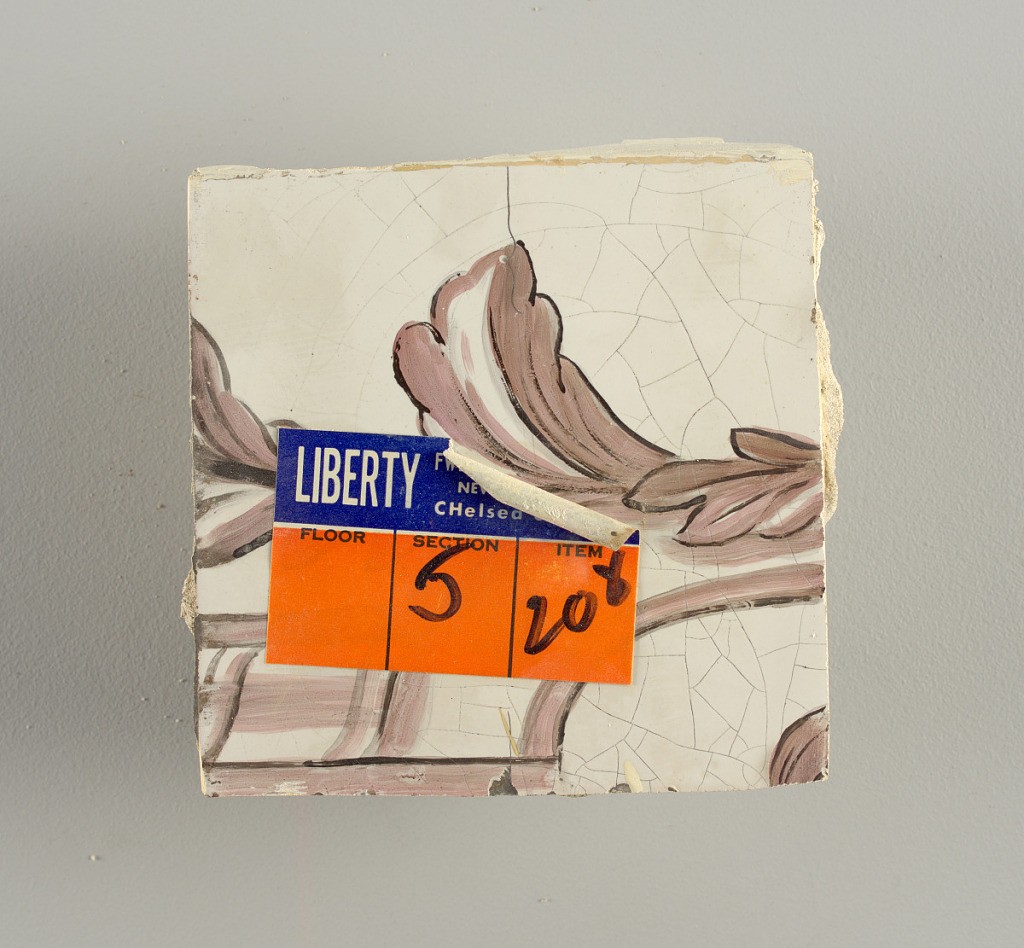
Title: Wall facing
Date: ca. 1725
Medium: tin-glazed earthenware, underglaze
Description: Two vertical rectangles, twenty-three tiles high.  A) Nine tiles wide at top; seven tiles wide at bottom.  B) Ten and one-half tiles wide.

Arabesque design of foliage.  A) with centered figure of Justice under a canopy.  B) with centered urn.